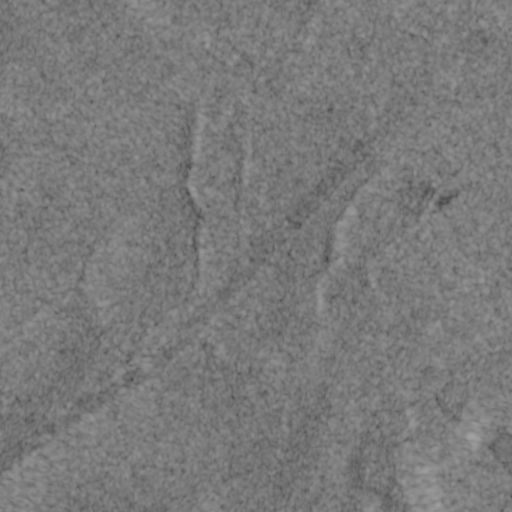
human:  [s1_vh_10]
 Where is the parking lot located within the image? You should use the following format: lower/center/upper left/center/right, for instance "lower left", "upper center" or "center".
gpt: The parking lot is located in the center right of the image.
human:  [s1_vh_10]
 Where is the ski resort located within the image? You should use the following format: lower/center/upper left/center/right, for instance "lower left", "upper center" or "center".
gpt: The ski resort is located in the lower left of the image.
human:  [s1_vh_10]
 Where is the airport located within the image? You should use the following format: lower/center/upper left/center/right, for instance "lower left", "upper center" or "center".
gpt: There is no airport in the image.

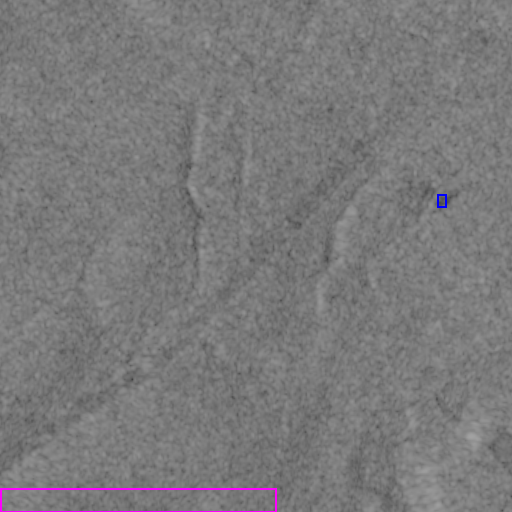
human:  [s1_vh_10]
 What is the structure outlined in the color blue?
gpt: The structure outlined in blue is a parking lot.
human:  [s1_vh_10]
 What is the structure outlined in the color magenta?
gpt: The structure outlined in magenta is a ski resort.
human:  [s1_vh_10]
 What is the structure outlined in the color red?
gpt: There is no red outline.